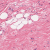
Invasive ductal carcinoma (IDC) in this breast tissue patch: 0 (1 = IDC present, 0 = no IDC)